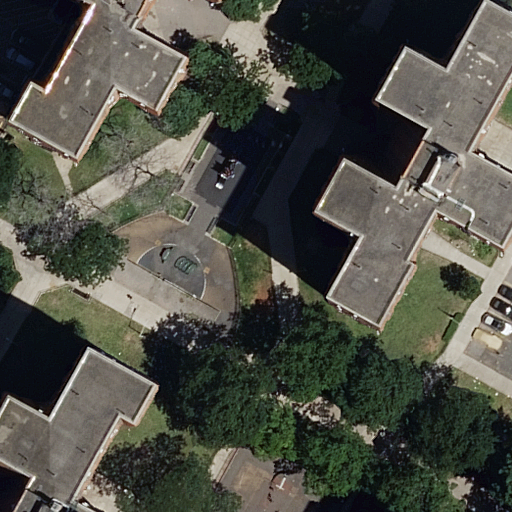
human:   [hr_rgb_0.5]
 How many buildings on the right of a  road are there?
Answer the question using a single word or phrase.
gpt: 1

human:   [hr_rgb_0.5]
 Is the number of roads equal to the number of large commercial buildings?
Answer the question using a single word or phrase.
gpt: no

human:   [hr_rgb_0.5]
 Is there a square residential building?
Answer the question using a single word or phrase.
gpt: no

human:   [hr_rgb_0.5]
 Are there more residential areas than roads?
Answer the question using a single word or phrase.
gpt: no

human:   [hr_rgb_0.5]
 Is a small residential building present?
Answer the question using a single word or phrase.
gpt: yes

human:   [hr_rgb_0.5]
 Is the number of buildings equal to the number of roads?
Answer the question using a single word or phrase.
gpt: no

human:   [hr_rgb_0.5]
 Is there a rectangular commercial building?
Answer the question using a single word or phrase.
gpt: no

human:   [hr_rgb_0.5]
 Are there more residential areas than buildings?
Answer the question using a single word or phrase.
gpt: no

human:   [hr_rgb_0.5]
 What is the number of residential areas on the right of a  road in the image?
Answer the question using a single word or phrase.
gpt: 0

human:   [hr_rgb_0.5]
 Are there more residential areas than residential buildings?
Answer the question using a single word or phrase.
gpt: no

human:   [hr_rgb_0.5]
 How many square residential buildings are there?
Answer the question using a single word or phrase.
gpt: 0

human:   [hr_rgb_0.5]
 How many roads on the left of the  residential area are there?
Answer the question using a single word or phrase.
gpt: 1

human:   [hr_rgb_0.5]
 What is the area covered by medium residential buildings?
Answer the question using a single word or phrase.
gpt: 352m2

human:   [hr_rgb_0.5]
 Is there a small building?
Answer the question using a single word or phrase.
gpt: yes

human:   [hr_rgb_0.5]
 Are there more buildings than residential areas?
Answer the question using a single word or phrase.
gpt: yes

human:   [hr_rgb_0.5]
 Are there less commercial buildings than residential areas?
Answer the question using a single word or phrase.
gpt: yes

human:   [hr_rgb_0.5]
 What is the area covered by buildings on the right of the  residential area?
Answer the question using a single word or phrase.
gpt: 84m2

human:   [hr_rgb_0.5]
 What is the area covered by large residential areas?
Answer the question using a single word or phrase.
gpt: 10609m2

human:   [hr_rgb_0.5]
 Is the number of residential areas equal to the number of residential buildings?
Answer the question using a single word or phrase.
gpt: no

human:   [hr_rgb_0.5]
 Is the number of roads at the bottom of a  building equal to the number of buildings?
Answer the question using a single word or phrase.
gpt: no

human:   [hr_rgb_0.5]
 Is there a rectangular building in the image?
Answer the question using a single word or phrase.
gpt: no

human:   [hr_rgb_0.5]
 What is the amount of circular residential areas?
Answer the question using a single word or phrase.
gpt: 0

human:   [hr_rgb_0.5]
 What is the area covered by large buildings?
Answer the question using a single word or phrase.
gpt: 507m2

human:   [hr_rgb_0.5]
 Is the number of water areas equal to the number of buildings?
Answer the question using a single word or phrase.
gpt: no

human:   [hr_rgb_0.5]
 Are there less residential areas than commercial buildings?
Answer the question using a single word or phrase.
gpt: no

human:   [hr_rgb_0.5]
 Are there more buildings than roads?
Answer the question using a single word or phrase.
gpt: no

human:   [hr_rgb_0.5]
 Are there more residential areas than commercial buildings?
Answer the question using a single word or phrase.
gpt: yes

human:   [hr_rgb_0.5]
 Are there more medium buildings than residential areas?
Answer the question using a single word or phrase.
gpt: no

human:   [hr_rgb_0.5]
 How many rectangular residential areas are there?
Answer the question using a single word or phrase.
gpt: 1

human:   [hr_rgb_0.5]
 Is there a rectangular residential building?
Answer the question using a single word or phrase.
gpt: no

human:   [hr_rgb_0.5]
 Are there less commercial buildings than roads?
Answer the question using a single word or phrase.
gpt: yes

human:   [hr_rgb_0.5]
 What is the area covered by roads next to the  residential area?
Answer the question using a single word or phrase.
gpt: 0m2

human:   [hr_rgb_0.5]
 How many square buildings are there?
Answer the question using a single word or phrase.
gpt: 0

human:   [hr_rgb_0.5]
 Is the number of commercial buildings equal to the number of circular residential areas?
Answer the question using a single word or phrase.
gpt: yes

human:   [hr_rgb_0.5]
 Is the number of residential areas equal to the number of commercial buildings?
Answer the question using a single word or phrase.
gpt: no

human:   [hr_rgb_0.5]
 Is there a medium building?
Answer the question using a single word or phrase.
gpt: yes